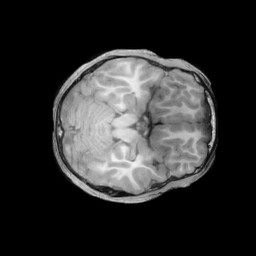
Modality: T1w
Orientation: axial
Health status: ill
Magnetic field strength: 3 T